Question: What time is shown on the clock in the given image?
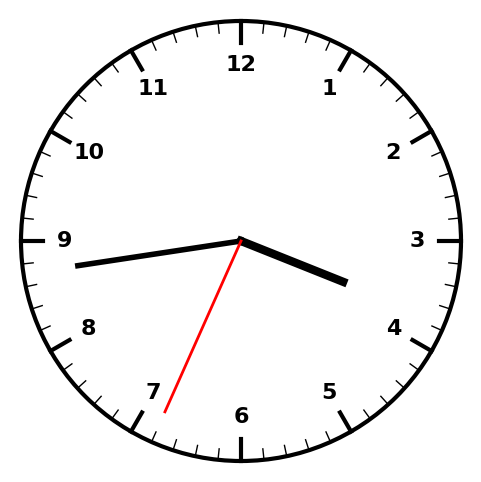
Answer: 03:43:34